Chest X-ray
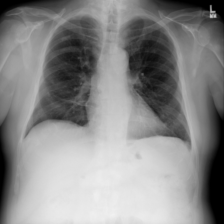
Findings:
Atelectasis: positive
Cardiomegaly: negative
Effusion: negative
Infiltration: negative
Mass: negative
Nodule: negative
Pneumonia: negative
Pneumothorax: negative
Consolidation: negative
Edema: negative
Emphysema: negative
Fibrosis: negative
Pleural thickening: negative
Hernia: negative